Field crop: maize
Growth stage: 2
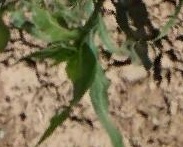
Species: maize